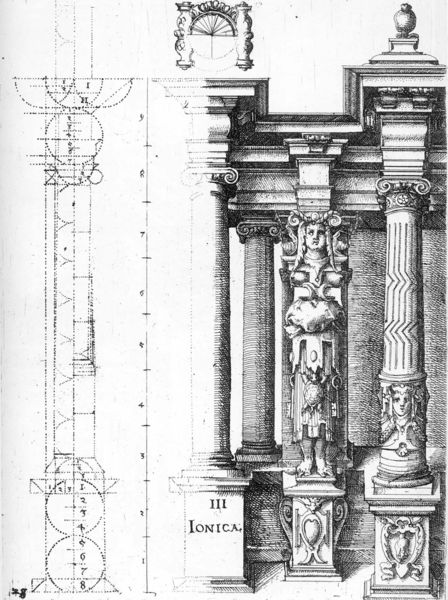
Titel: Architectura (Nürnberg 1598)
Künstler: Wendel Dietterlin
Schlagwörter: kämpfer, weiß, brust, frau, schwarz, skizze, säule, säulen, zeichnung, muster, ornament, architektur, gesicht, sockel, stein, figur, rund, füße, papier, grafik, graphik, linien, rad, detail, büste, dekor, verzierung, striche, druck, druckgraphik, schnitt, druckgrafik, schraffur, entwurf, rom, kapitell, fries, wappen, sims, gesims, ionisch, antik, konstruktion, plan, volute, basis, dorisch, schnecke, postament, eule, schaft, querschnitt, eierstab, grundriss, aufriss, maßstab, ionische ordnung, architekturdetail, säulenordnung, da vinci, architraph, maße, ionica, säulenordnungen, vermessung, iii, ionisches kapitell, durchmesser, winckelmann